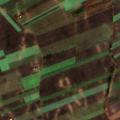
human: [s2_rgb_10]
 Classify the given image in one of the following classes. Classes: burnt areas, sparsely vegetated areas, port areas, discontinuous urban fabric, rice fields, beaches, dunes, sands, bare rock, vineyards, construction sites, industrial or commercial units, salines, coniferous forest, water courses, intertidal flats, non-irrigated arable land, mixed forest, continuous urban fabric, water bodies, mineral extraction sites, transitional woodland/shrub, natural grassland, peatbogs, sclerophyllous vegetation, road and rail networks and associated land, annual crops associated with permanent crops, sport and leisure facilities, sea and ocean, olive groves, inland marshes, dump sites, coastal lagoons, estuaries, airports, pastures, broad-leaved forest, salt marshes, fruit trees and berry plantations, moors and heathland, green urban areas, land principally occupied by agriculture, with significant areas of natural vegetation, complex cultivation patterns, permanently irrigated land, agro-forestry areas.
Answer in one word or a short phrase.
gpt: non-irrigated arable land